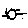
Label: sun